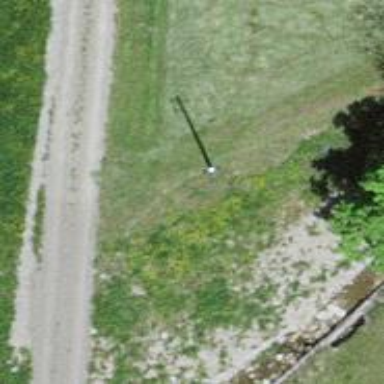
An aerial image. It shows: Power pole.